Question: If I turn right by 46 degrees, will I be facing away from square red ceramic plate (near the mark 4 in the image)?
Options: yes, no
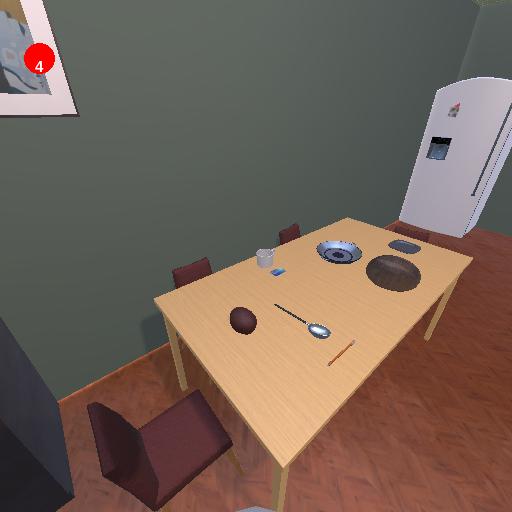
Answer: yes